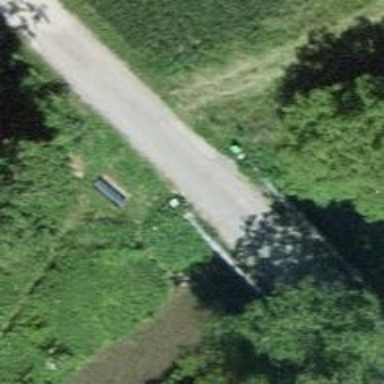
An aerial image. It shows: Bench.